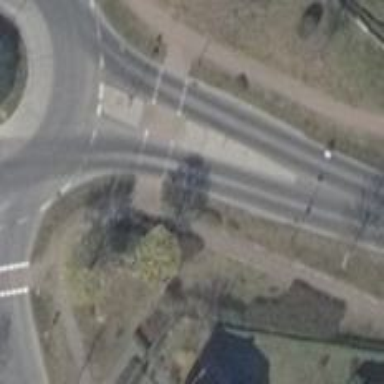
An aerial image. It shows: Tertiary road with asphalt surface.